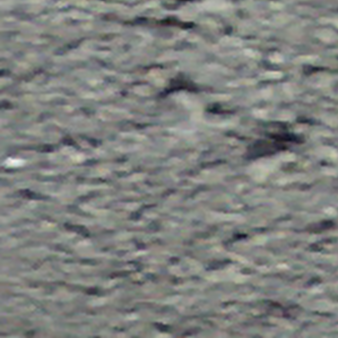
Label: other